Question: I have downloaded Eclipse for c++ developers (with CDT). I also installed freeglut3 and glew libraries via terminal. I added -lglut -lGLEW and -lGL to linker. The problem is, that while in IDE, some methods are marked red as if not found. Pressing build, compiles code, but when I run it, black screen is showed, but nothing is rendered, as if methods that should be imported by GLEW do not exist. If I go to header, it opens valid glew.h file with all method declarations.

This has happened in both VMWare virtual machine with Ubuntu and dedicated Linux Mint netbook, so it might be that I'm missing something.
Code was taken from here: <URL>.
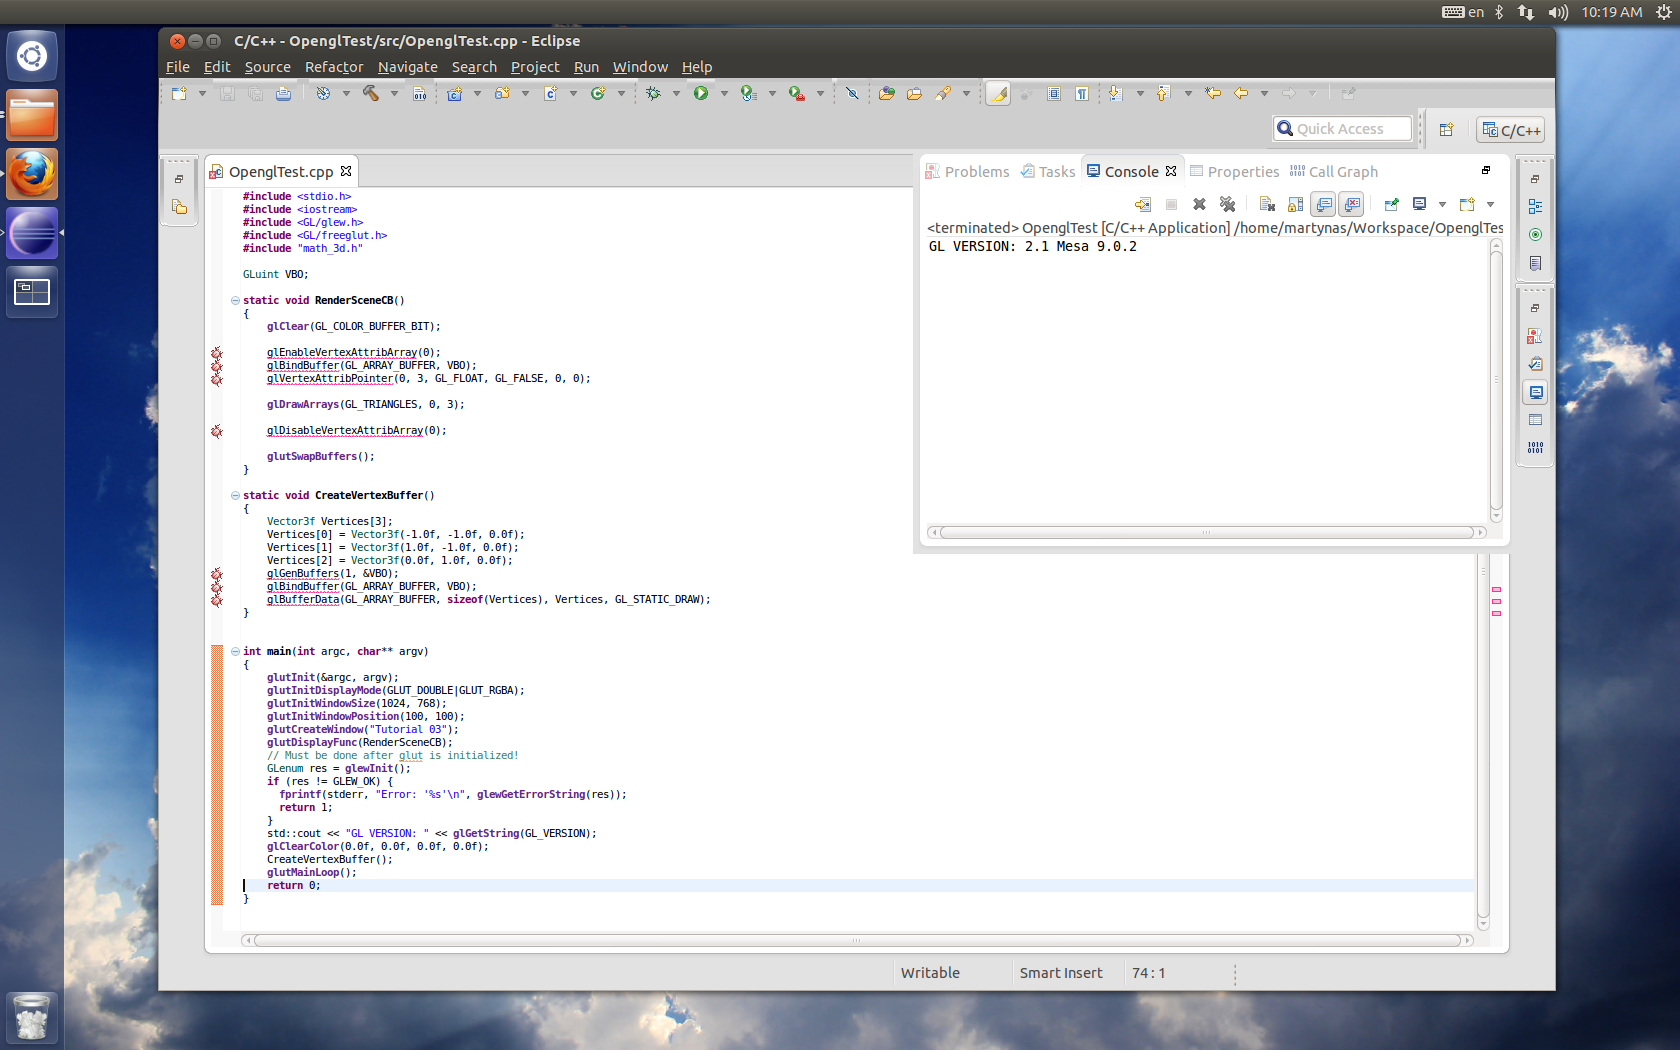
Answer: Red marked methods are just the sign of eclipse scanner not working correctly . If your code compiles and link without warnings and errors there is nothing to worry about.
You should focus on your code as you sure have a logic error in your gl code (camera not pointing towards the scene for example).